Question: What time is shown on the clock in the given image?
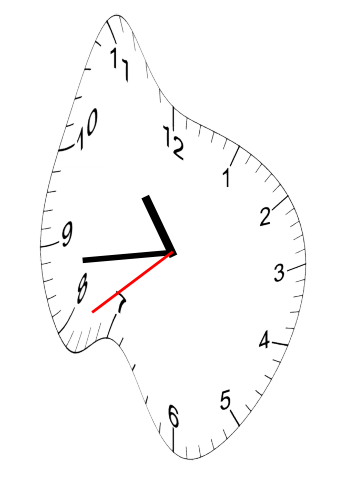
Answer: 10:43:39